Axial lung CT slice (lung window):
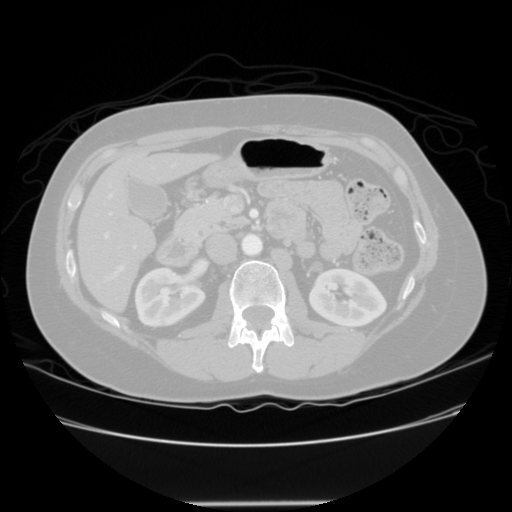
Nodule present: no